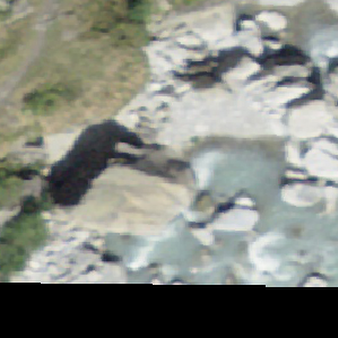
Label: bouldering_area